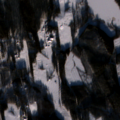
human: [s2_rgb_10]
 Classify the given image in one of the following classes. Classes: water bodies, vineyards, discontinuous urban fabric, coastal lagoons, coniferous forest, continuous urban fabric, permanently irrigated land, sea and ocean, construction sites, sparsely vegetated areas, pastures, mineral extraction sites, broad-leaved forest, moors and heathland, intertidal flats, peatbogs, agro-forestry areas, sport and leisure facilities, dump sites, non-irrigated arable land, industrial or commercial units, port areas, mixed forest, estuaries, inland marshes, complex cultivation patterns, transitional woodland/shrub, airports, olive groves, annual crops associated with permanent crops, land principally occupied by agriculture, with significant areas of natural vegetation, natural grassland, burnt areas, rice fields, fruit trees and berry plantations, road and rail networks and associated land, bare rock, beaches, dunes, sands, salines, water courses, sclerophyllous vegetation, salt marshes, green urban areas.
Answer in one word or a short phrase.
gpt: land principally occupied by agriculture, with significant areas of natural vegetation, coniferous forest, mixed forest, transitional woodland/shrub